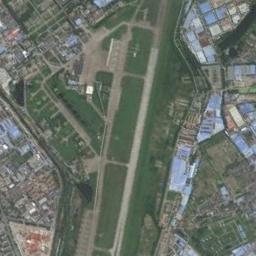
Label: airport